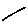
Label: line